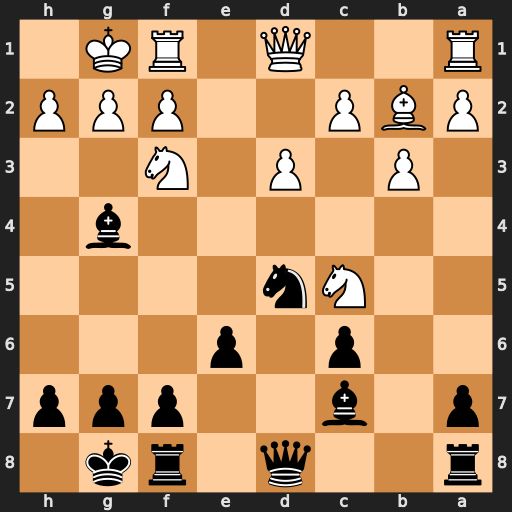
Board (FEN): r2q1rk1/p1b2ppp/2p1p3/2Nn4/6b1/1P1P1N2/PBP2PPP/R2Q1RK1
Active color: b
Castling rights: -
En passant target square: -
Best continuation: Qd6 Ne4 Bxf3 Nxd6 Bxd1